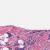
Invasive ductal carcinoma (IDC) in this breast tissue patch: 0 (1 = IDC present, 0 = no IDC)